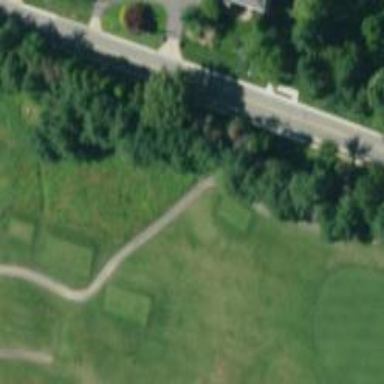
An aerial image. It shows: Path for both roads and golfers.